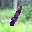
Label: 1